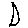
Label: moon